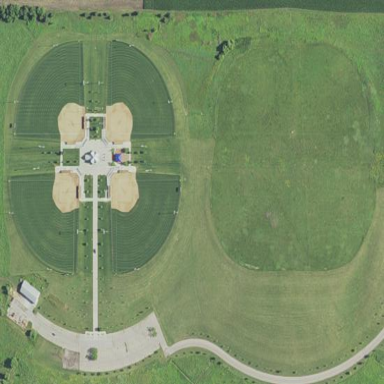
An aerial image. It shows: Sports centre dedicated to softball on leisure land.